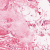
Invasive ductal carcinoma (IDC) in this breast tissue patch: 0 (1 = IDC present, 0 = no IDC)